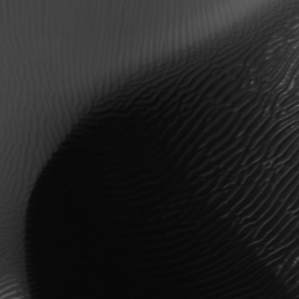
Label: frost